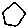
Label: hexagon